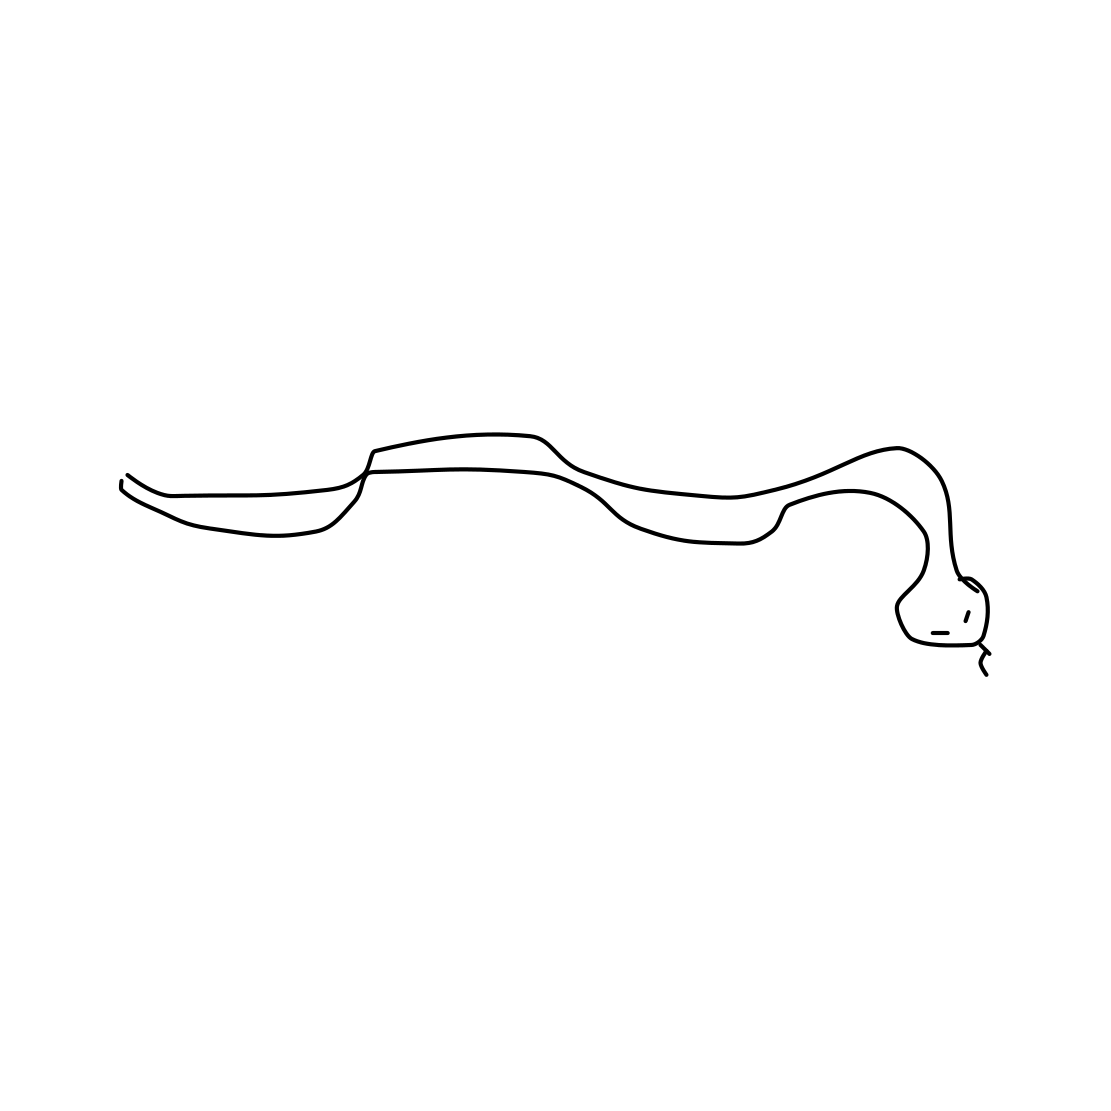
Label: snake